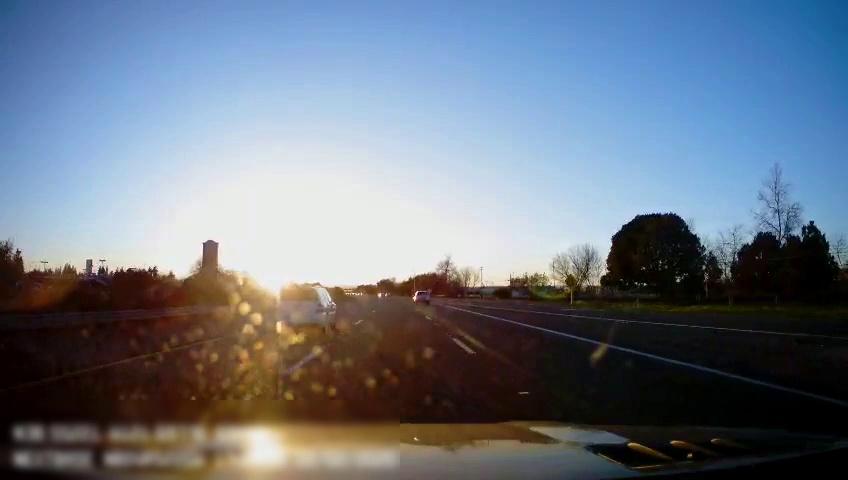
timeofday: Day
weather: Sunny
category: Drivable Space
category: Vehicles | SUV
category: Vehicles | SUV
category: Lanes | Alternate Lane
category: Lanes | Current Lane
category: Lanes | Current Lane
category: Lanes | Alternate Lane
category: Lanes | Alternate Lane
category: Traffic | Signs